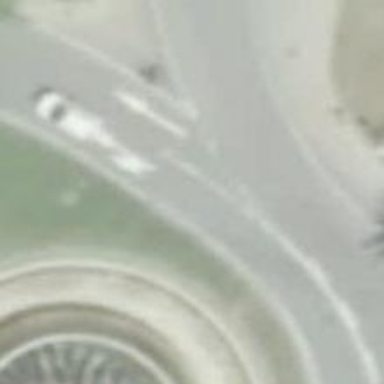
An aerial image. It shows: Roundabout on residential road with asphalt surface.